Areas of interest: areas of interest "Shopping Mall"
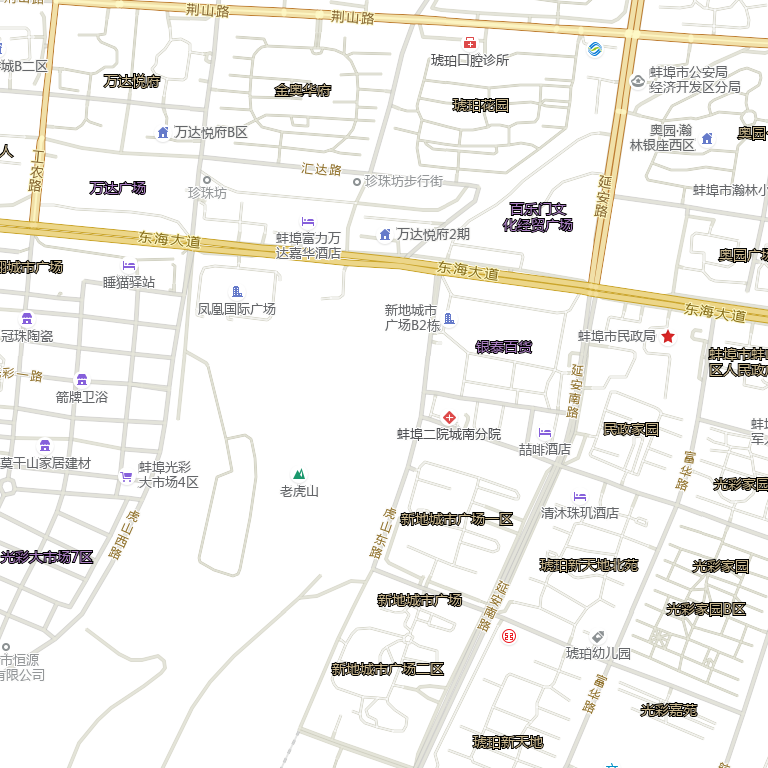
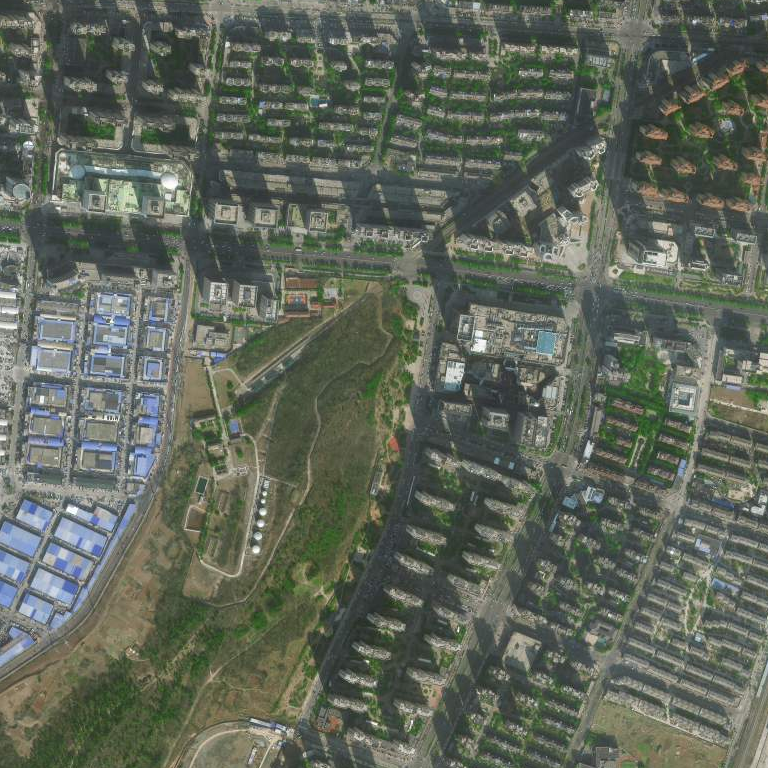